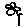
Label: flower